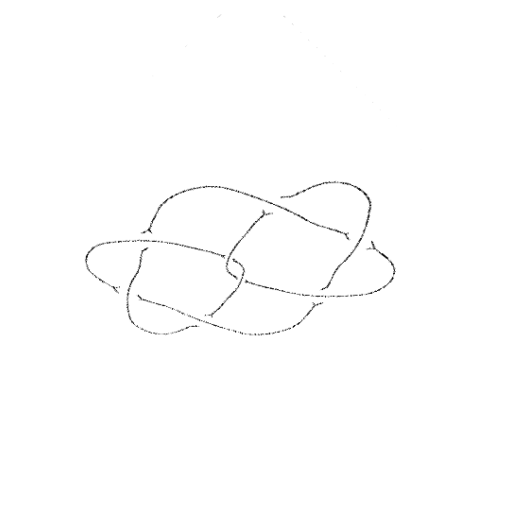
Crossing number: 8